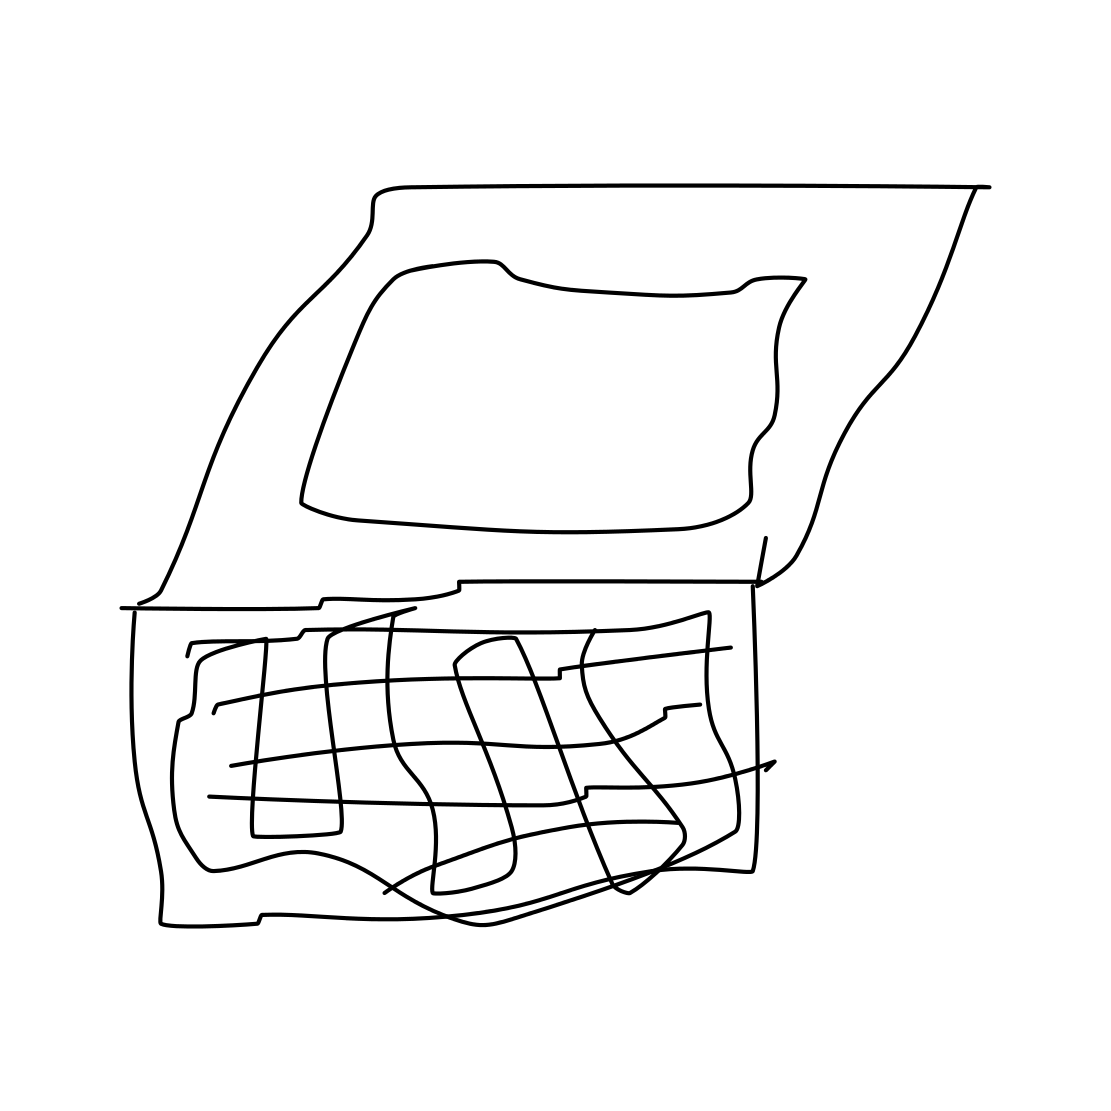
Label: laptop